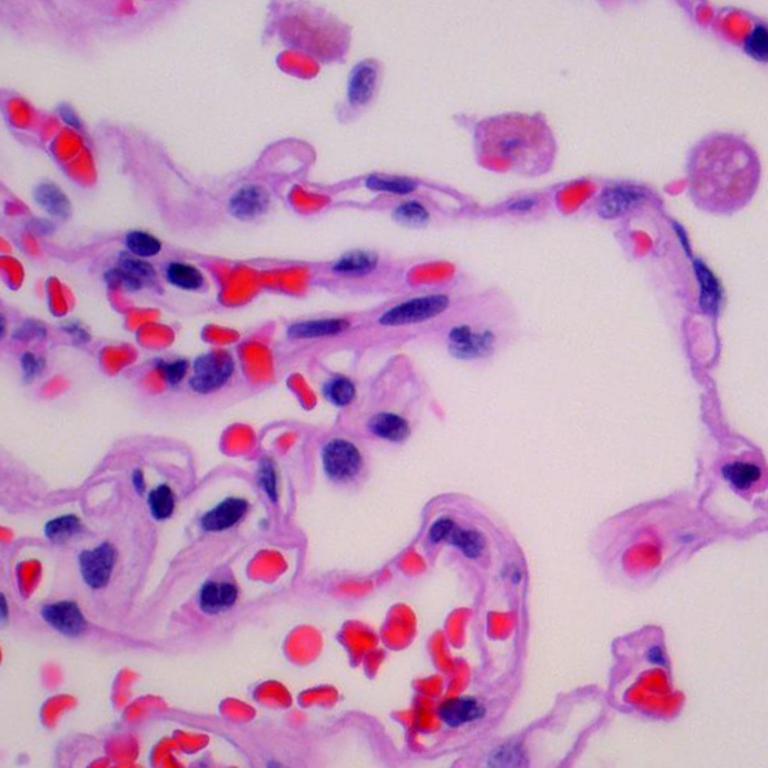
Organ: lung
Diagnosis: benign